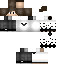
A male human skin with medium skin, wearing brown long hair dressed in a blue tshirt and black pants, featuring a closed mouth.